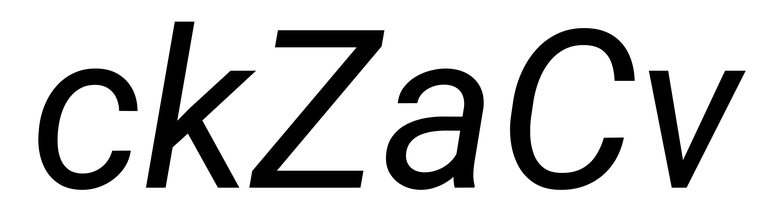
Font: Roboto-Italic_Italic